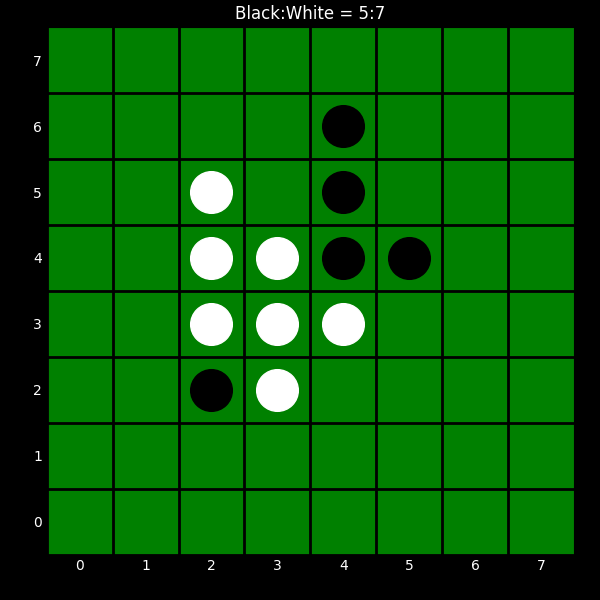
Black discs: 5
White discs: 7